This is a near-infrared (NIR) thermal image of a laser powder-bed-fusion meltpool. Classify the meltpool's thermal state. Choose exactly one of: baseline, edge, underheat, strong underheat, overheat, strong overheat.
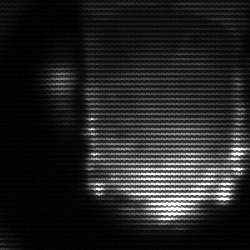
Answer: baseline